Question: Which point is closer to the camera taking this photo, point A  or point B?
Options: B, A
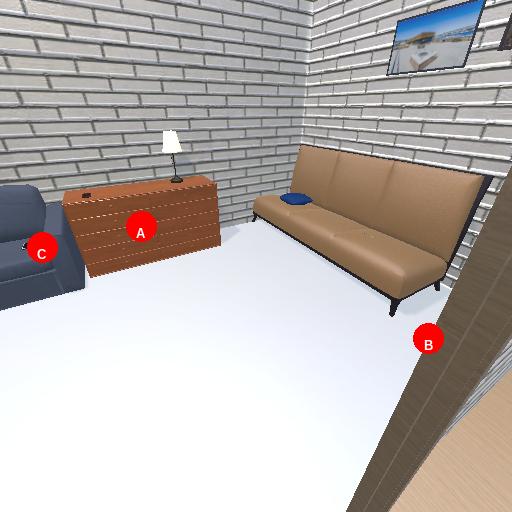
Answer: B